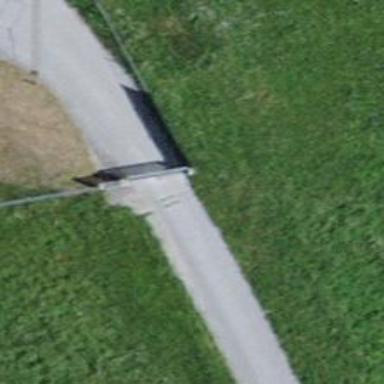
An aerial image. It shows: Fence.